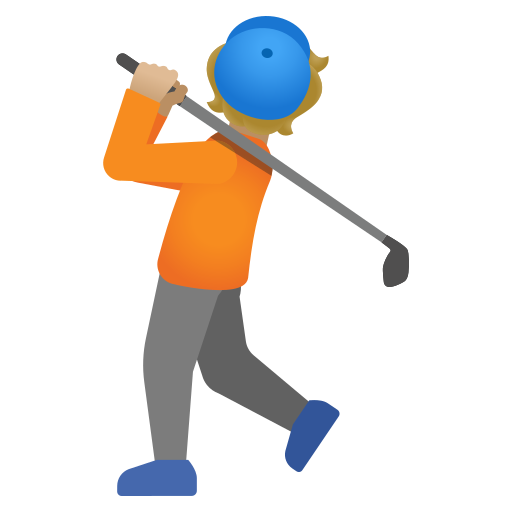
Emoji: 🏌🏼